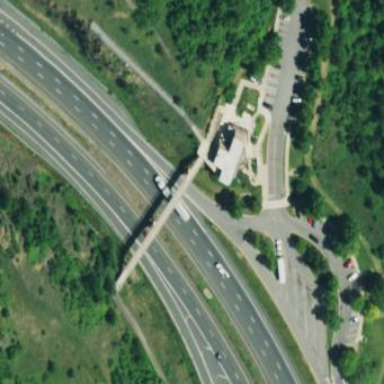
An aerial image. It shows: Rest area along the road with picnic tables.